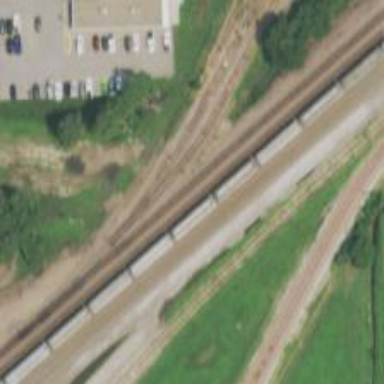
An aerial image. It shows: Rail spur service.